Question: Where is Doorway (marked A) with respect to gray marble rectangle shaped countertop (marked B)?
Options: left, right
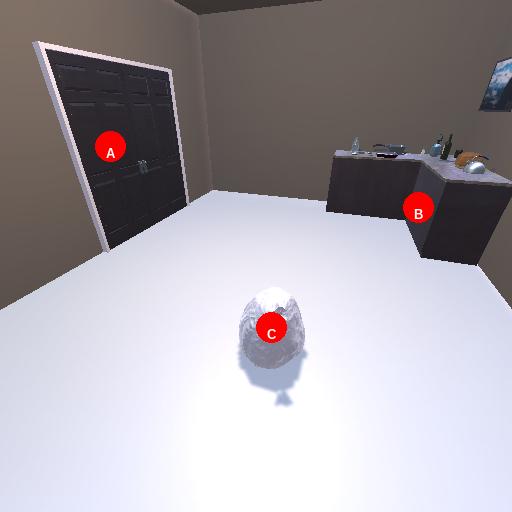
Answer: left